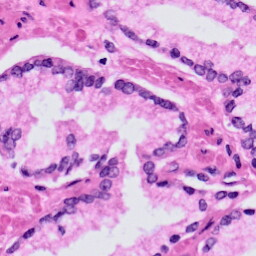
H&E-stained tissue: Prostate